Aerial crown-view tile of a tropical tree (Barro Colorado Island, Panama), acquired 20250414:
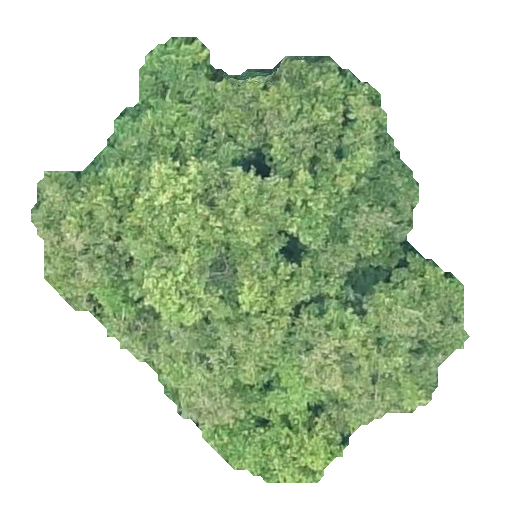
Species: Prioria copaifera
GBIF accepted scientific name: Prioria copaifera
Crown area: 180.851 m²